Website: walmart
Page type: payment
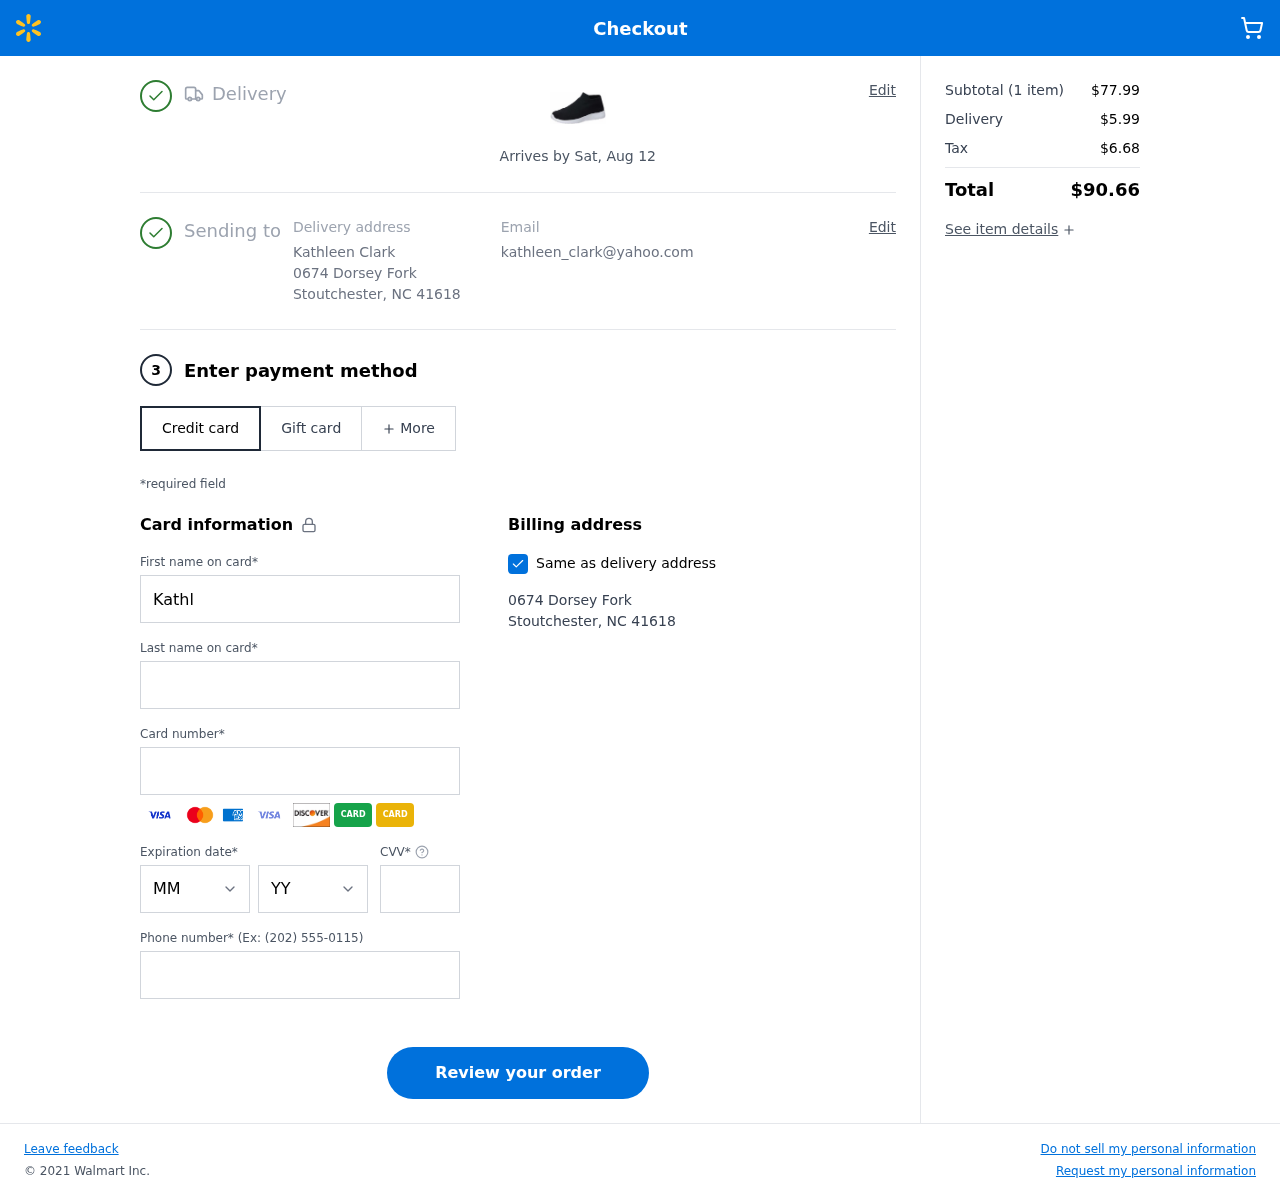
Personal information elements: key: PII_CARD_CVV
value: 882
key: PII_CARD_EXPIRY_MONTH
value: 10
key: PII_CARD_EXPIRY_YEAR
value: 30
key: PII_CARD_NUMBER
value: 2694 1566 4866 2317
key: PII_CITY
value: Stoutchester
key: PII_EMAIL
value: kathleen_clark@yahoo.com
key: PII_FIRSTNAME
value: Kathleen
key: PII_FULLNAME
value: Kathleen Clark
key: PII_LASTNAME
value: Clark
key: PII_PHONE
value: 8123667380
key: PII_POSTCODE
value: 41618
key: PII_STATE_ABBR
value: NC
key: PII_STREET
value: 0674 Dorsey Fork
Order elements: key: ORDER_DELIVERY_DATE
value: Arrives by Sat, Aug 12
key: ORDER_NUM_ITEMS
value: (1 item)
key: ORDER_SUBTOTAL
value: $77.99
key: ORDER_SHIPPING_COST
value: $5.99
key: ORDER_TAX
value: $6.68
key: ORDER_TOTAL
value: $90.66